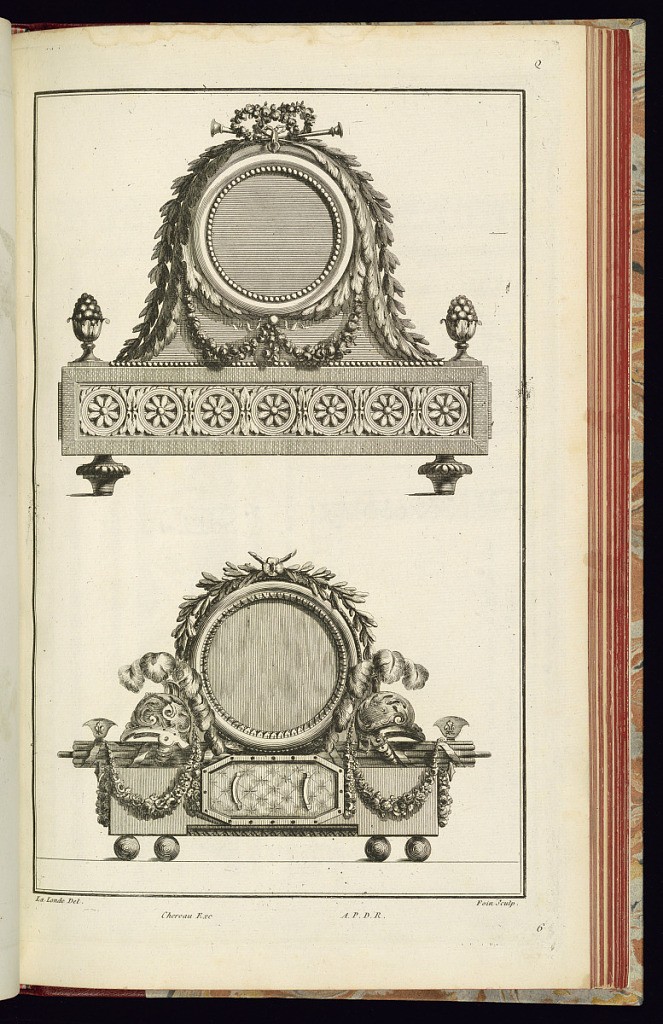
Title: Standing Clock or Barometer Mount Designs
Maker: Richard de Lalonde, French, active 1780–96
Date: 1775-1788
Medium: Etching on off-white laid paper
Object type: Print
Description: Two designs for standing clocks or barometer. The design at top has a round face framed with bead course and draped with leaves. The base is lined with rosettes and there are pinecone finials on either side. The design at the bottom of the plate has a round face framed with lamb tongue ornamentation. It is topped by crossed branches, and has on its base a fasces, plumed helmets, and a pull drawer. It has four spherical feet. The plate is signed and numbered.